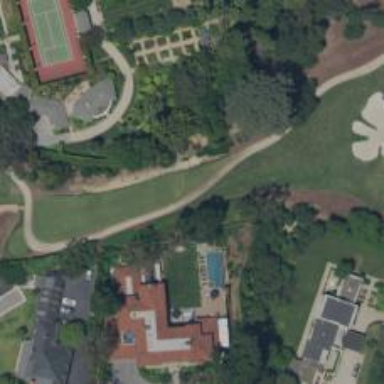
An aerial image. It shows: Golf cartpath that is also road path.